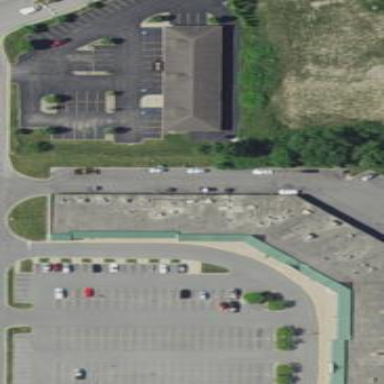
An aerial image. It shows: Retail building.